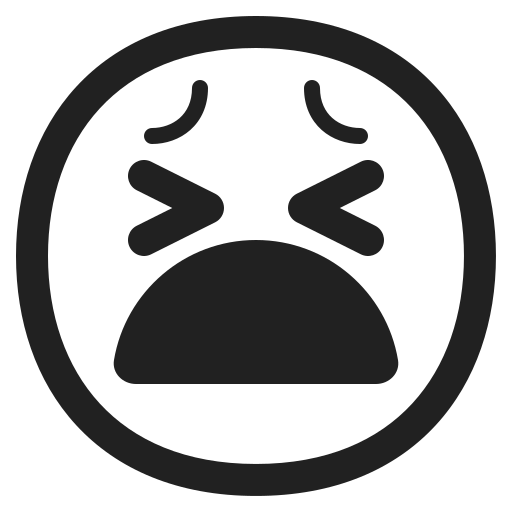
tired face high contrast